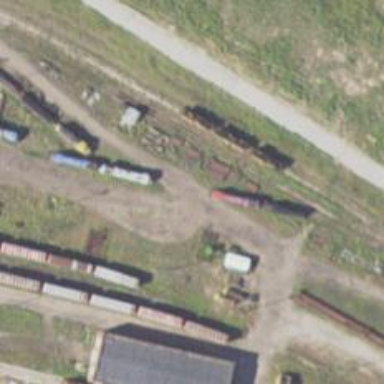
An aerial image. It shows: Railway spur service.